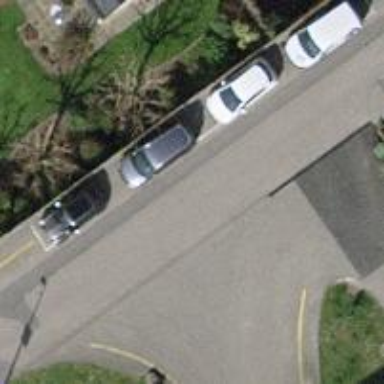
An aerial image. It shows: Unmarked crossing on asphalt footway.